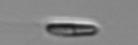
Label: Chrysochromulina